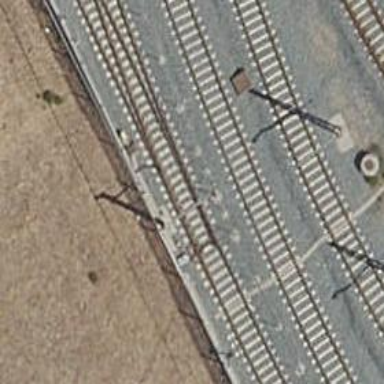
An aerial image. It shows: Railway switch.